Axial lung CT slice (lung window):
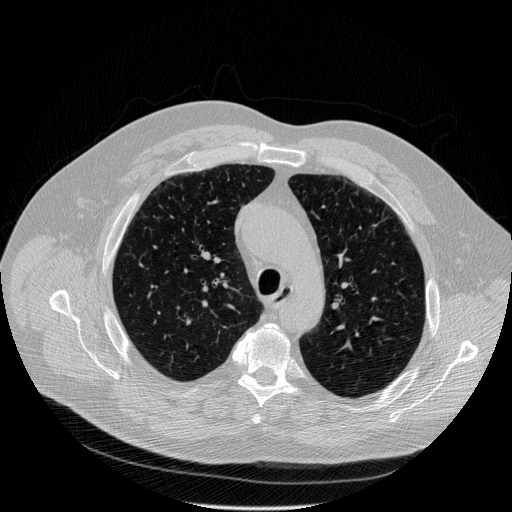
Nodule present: no